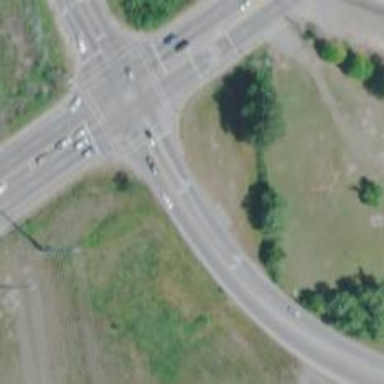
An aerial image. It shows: Crossing on footway.